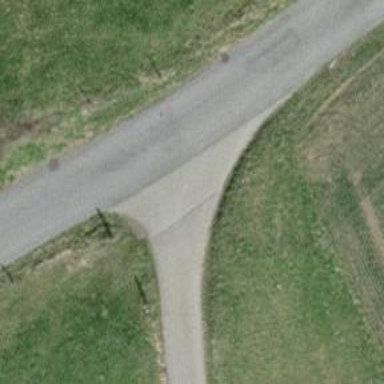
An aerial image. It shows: Unclassified road with asphalt surface.